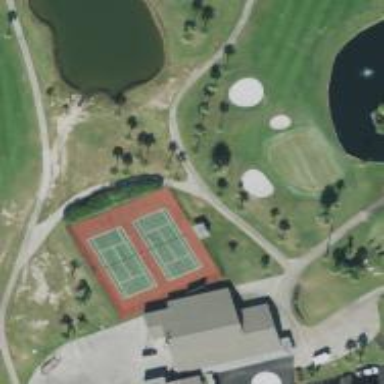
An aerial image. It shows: Pathway for golfing.